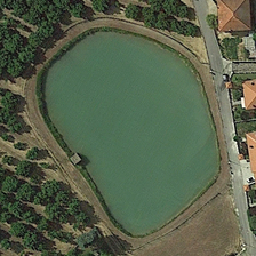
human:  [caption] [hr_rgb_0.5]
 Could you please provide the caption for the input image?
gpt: There is a row of houses with yellow roofs by the lake.

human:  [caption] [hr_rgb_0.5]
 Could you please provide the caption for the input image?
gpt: There is a row of yellow roofs on the lake.

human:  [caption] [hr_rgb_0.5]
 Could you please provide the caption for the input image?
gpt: There is a yellow roof house on the side of the lake.

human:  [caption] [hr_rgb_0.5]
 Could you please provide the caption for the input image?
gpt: A row of yellow covered houses is located near the lake.

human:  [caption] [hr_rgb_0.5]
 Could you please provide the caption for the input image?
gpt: A FILM OF YELLOW COVERED HOUSES JUST LAYING NEXT TO THE LAKE.